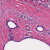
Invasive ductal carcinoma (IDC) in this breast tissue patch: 0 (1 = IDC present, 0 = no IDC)